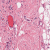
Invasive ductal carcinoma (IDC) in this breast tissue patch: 0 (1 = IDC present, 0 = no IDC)